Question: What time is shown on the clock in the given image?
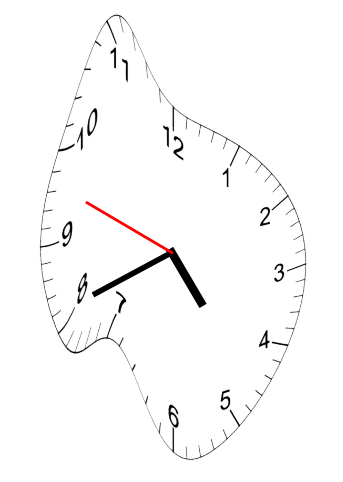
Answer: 04:40:48